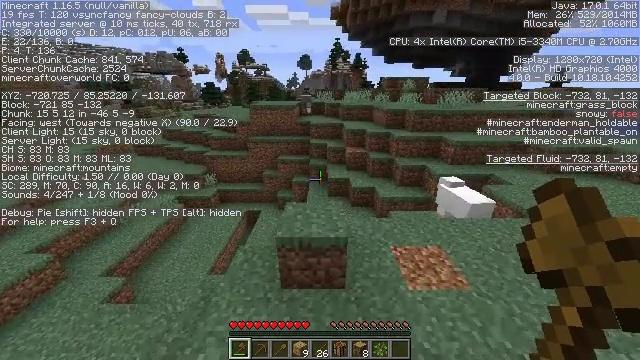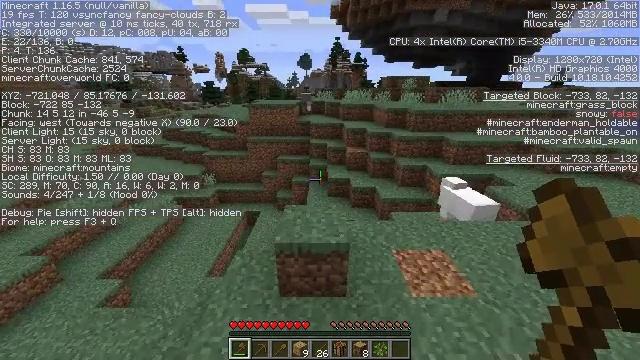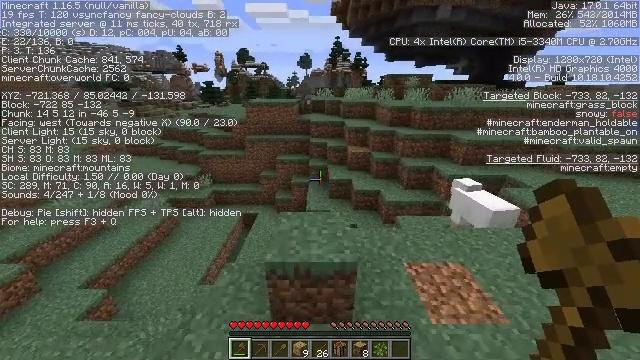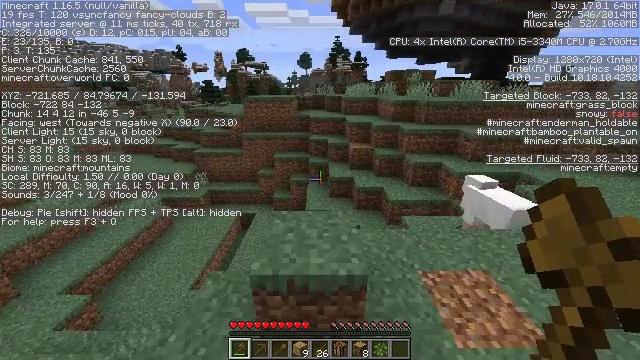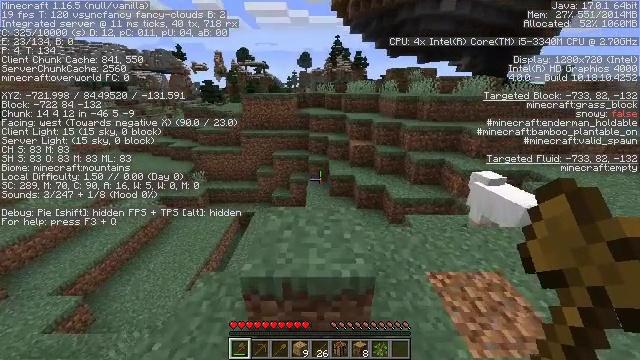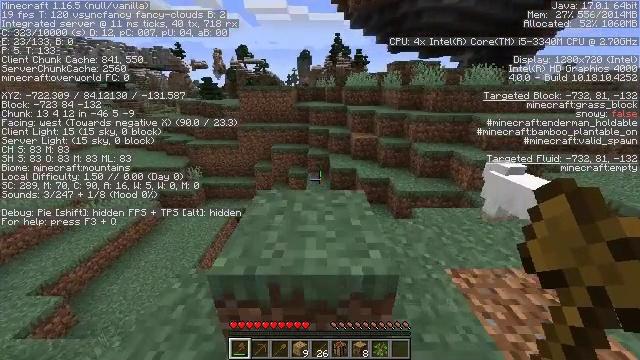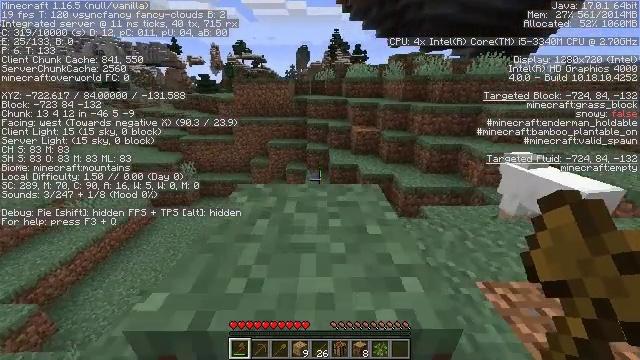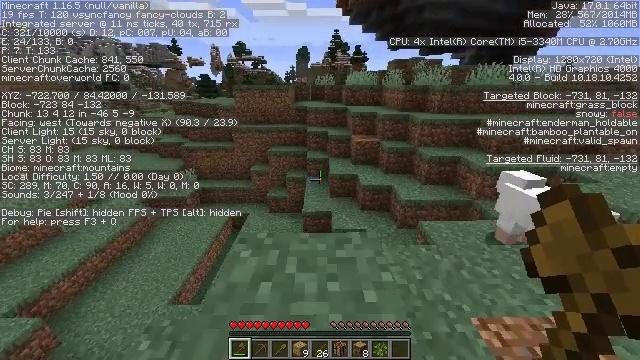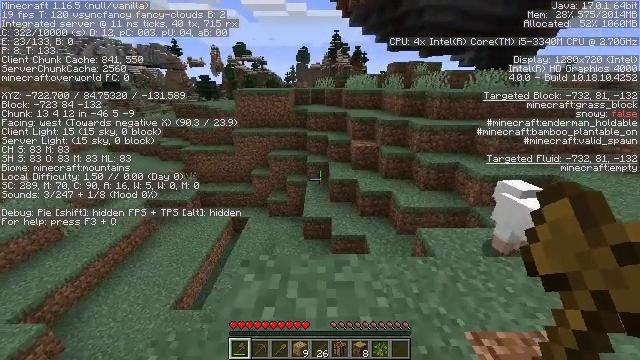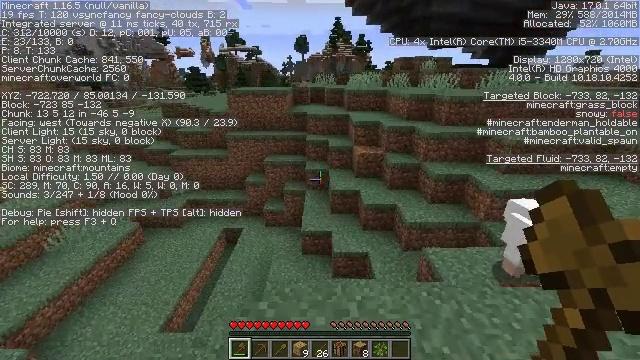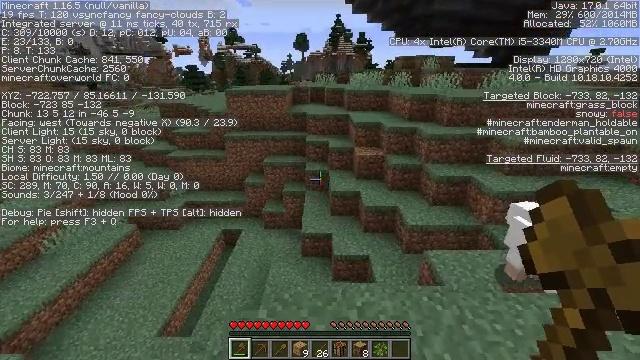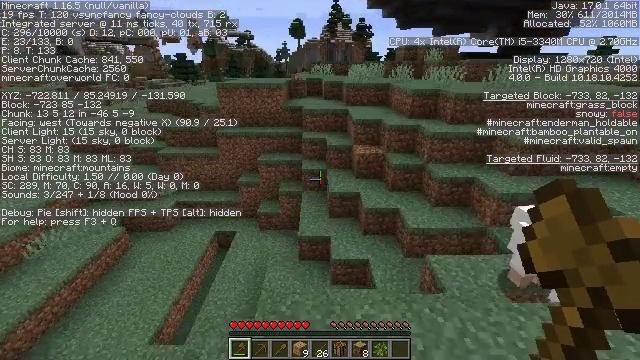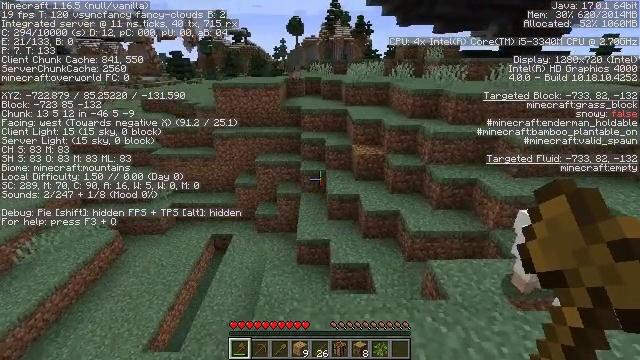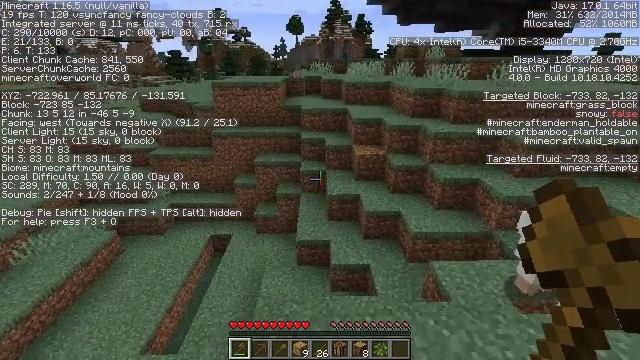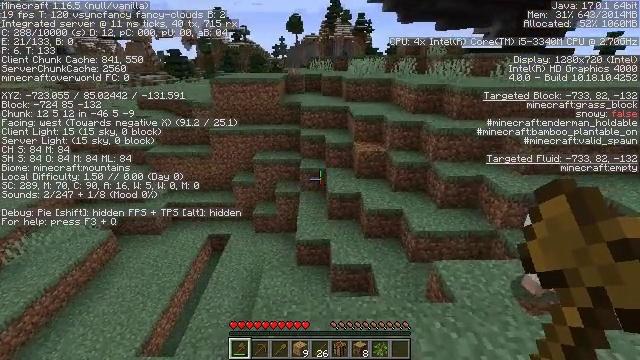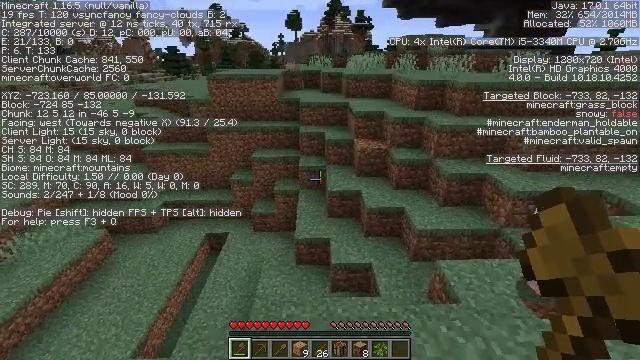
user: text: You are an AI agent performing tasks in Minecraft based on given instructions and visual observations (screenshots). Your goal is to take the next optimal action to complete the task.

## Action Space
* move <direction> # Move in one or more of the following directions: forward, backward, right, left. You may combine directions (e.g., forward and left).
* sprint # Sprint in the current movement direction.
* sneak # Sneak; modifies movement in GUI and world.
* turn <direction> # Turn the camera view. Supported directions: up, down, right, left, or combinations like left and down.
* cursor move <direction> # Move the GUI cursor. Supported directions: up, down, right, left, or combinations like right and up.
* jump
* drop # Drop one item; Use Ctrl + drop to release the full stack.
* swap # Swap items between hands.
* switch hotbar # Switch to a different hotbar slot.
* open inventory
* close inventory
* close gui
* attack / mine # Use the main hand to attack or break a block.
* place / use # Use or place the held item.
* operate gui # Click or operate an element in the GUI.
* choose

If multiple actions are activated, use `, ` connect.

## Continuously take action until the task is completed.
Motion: motion action
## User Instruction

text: Collect spruce leaves for landscaping.
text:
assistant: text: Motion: move forward, jump
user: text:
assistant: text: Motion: move forward, jump
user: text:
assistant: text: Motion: move forward, jump
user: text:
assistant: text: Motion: move forward, jump
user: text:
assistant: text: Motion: move forward, jump
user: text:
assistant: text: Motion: move forward, jump
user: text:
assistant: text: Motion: move forward, jump
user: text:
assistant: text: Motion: move forward, jump
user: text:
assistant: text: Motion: move forward, jump
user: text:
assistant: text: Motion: move forward, jump
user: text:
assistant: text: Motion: move forward, turn down, jump
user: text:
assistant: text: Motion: move forward, jump
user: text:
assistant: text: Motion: move forward, jump
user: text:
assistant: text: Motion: move forward, jump
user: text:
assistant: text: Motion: move forward, jump
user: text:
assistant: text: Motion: move forward, turn right and down
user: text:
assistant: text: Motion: move forward, turn right and down
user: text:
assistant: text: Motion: move forward, turn right and down
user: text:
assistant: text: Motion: move forward and move right, turn down
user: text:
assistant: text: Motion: move forward and move right, turn down
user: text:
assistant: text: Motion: move forward and move right, turn down
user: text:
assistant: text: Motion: move forward and move right
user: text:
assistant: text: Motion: move forward and move right
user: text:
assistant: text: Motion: move forward
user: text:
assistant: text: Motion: move forward
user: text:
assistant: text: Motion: move forward, turn left and up
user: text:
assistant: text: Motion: move forward, turn left and up
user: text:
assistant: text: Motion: move forward, turn left and up
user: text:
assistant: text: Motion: move forward and move left, turn left and up
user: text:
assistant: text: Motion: move forward and move left, turn left and up